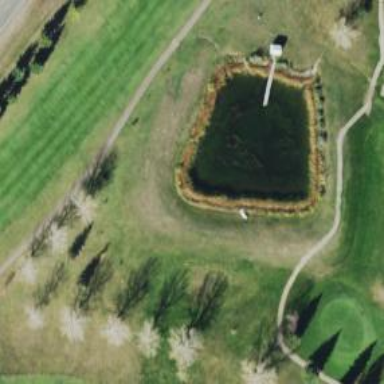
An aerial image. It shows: Water hazard on golf course. The hazard is natural water feature.